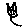
Label: cat